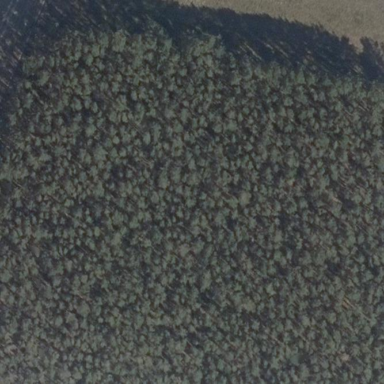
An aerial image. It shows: Forest area.